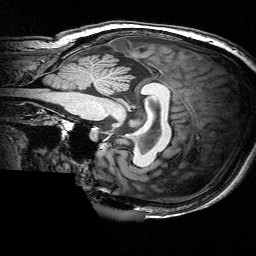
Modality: T1w
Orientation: sagittal
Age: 59
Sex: female
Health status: ill
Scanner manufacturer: siemens
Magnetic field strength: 3 T
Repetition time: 0.0025 s
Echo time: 0.00336 s